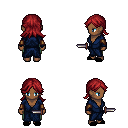
a pixel art fantasy rpg character, female body template, human, dark skin, blue robe, teal pants, brunette loose hair, cloth bracers, black slippers, dagger, four views (front, back, left, right), 2x2 character sprite sheet, small pixel art, hard edges, no anti-aliasing